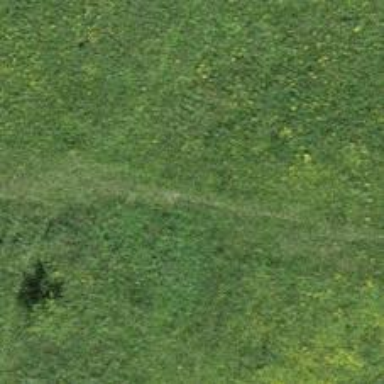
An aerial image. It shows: Track with very rough surface.